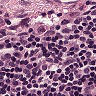
Metastatic tissue present: no